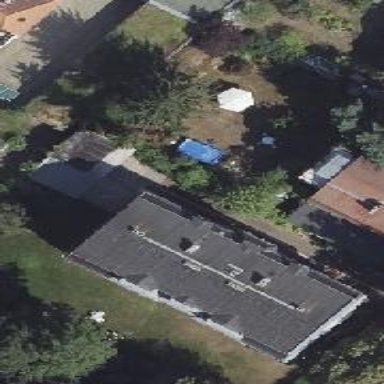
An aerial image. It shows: Detached building with gambrel roof.